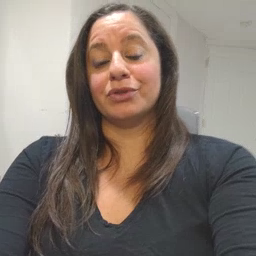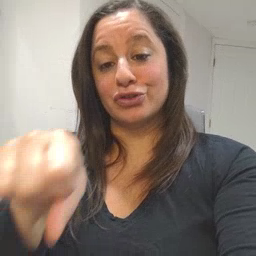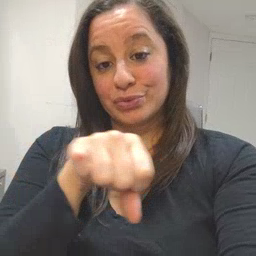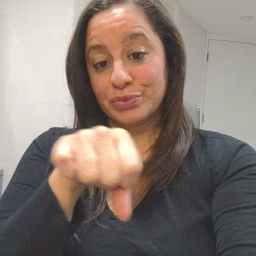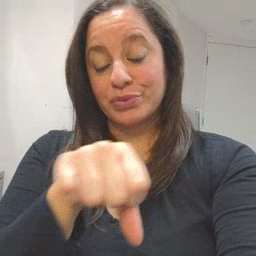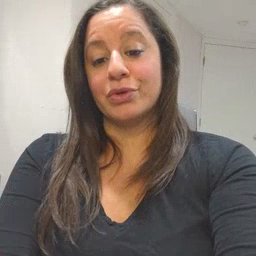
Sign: shoe